Interaction volume radius: 5 \u00c5
Interaction volume height: 15 \u00c5
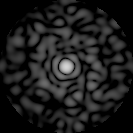
Disorder parameter: 0.8477